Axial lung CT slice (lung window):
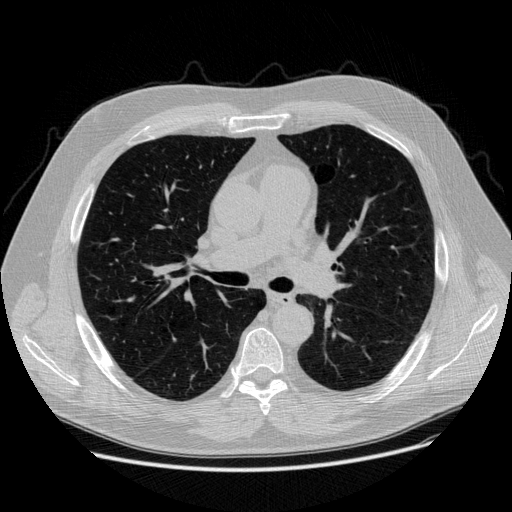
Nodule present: no